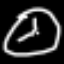
Label: clock